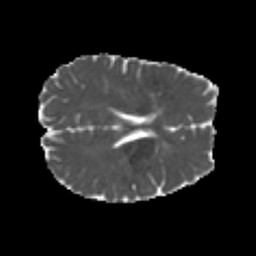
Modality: MD
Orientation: axial
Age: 21
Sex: male
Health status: healthy
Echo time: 0.074 s